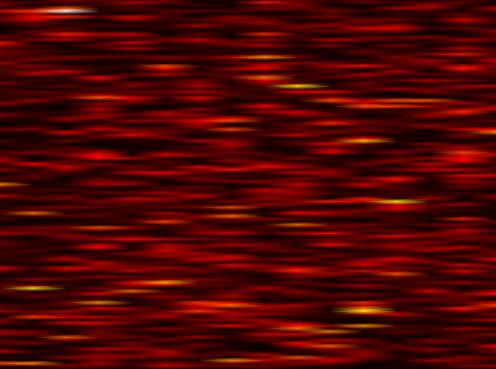
Label: WOLA